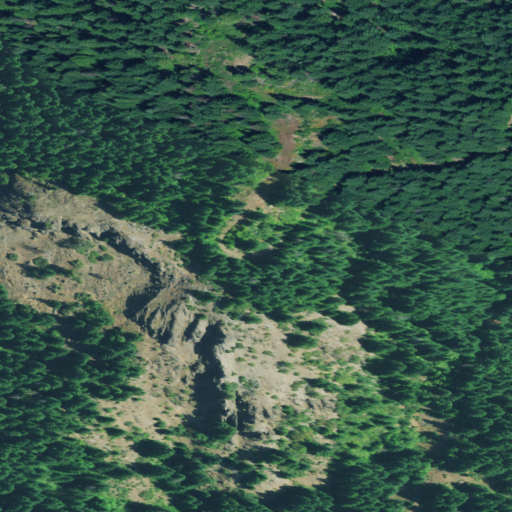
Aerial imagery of mountain in Oregon named Battle Peak containing evergreen forest and shrub